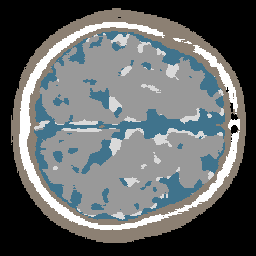
Label: no_lesion